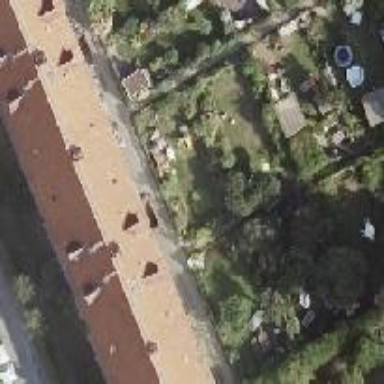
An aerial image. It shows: Building with gabled roof made of roof tiles.